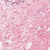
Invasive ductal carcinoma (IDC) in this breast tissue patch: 0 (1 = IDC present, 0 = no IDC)